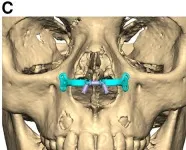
(C) PSI with fitted retention clips.
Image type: radiology (ct)